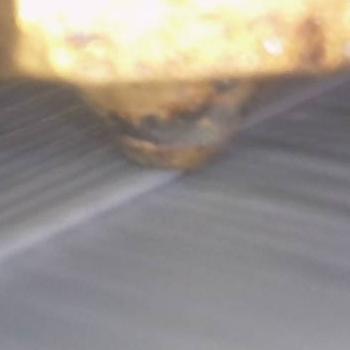
Flow rate: 70%